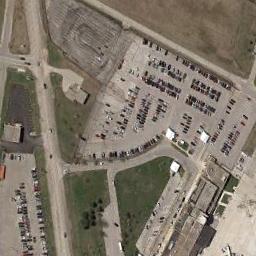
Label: parking_lot